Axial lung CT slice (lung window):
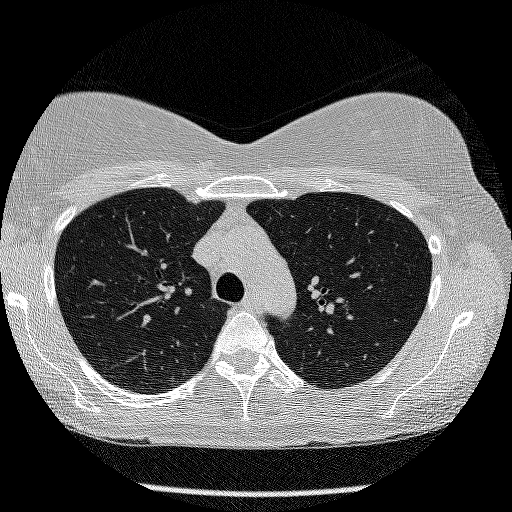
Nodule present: no